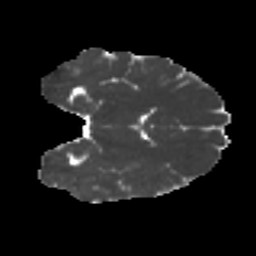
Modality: MD
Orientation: coronal
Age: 22
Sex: male
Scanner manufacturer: ge
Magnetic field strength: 3 T
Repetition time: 7.8 s
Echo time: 0.0608 s